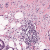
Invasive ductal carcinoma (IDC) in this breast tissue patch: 1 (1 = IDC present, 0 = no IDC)